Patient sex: F
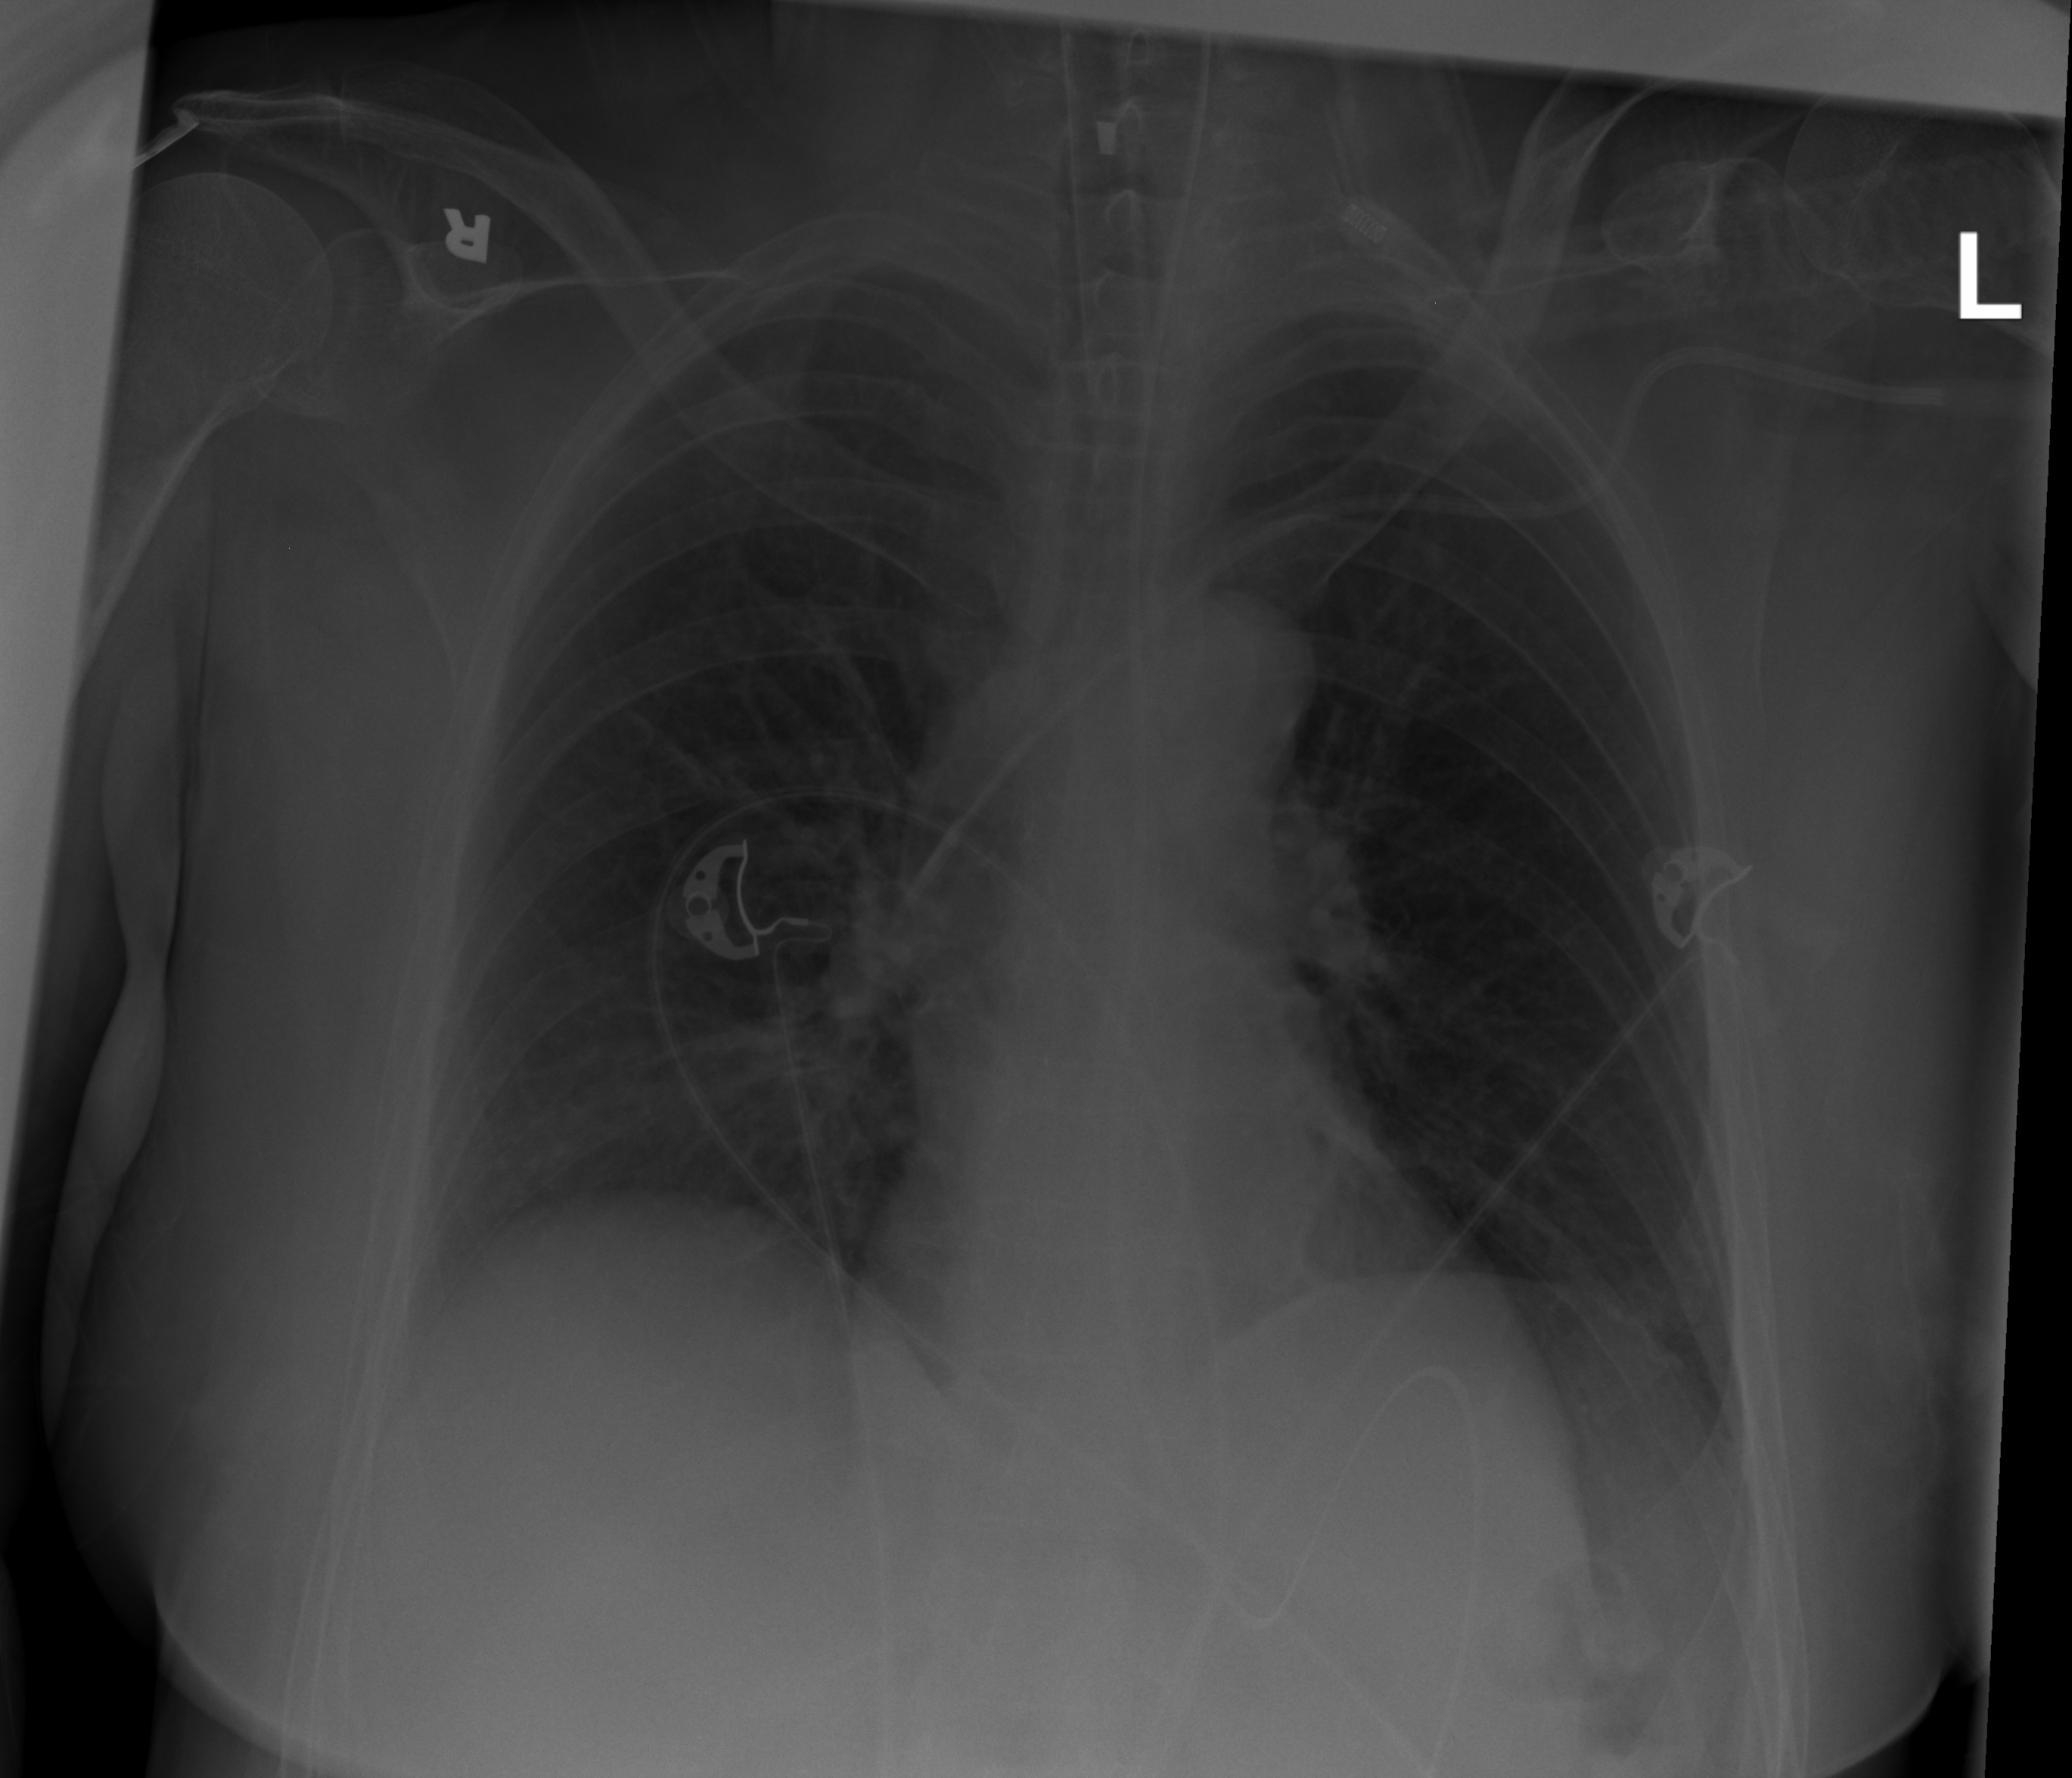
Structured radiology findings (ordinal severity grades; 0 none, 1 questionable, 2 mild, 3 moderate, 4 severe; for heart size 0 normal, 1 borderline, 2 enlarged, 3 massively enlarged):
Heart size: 0
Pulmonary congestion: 0
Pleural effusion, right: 2
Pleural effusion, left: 0
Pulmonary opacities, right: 0
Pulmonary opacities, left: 0
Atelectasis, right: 0
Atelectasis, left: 0